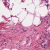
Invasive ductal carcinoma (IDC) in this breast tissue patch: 0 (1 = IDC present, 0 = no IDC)